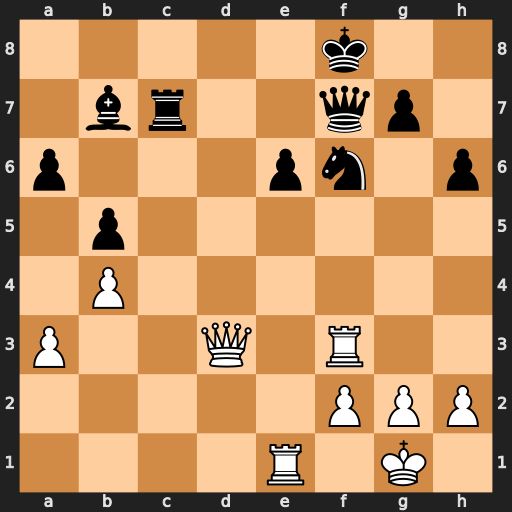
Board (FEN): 5k2/1br2qp1/p3pn1p/1p6/1P6/P2Q1R2/5PPP/4R1K1
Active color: w
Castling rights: -
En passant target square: -
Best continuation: Qd8+ Ne8 Rxf7+